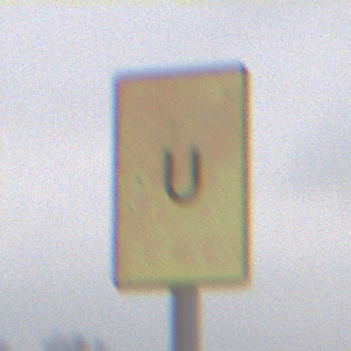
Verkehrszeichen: AnkuendigungOderFortsetzungUmleitungOhnePfeilsymbol
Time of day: Midday
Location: Outdoor (RoadRail)
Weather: Overcast
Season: NotSpecified
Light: Natural